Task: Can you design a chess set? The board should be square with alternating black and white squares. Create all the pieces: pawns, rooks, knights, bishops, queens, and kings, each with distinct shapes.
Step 4792:
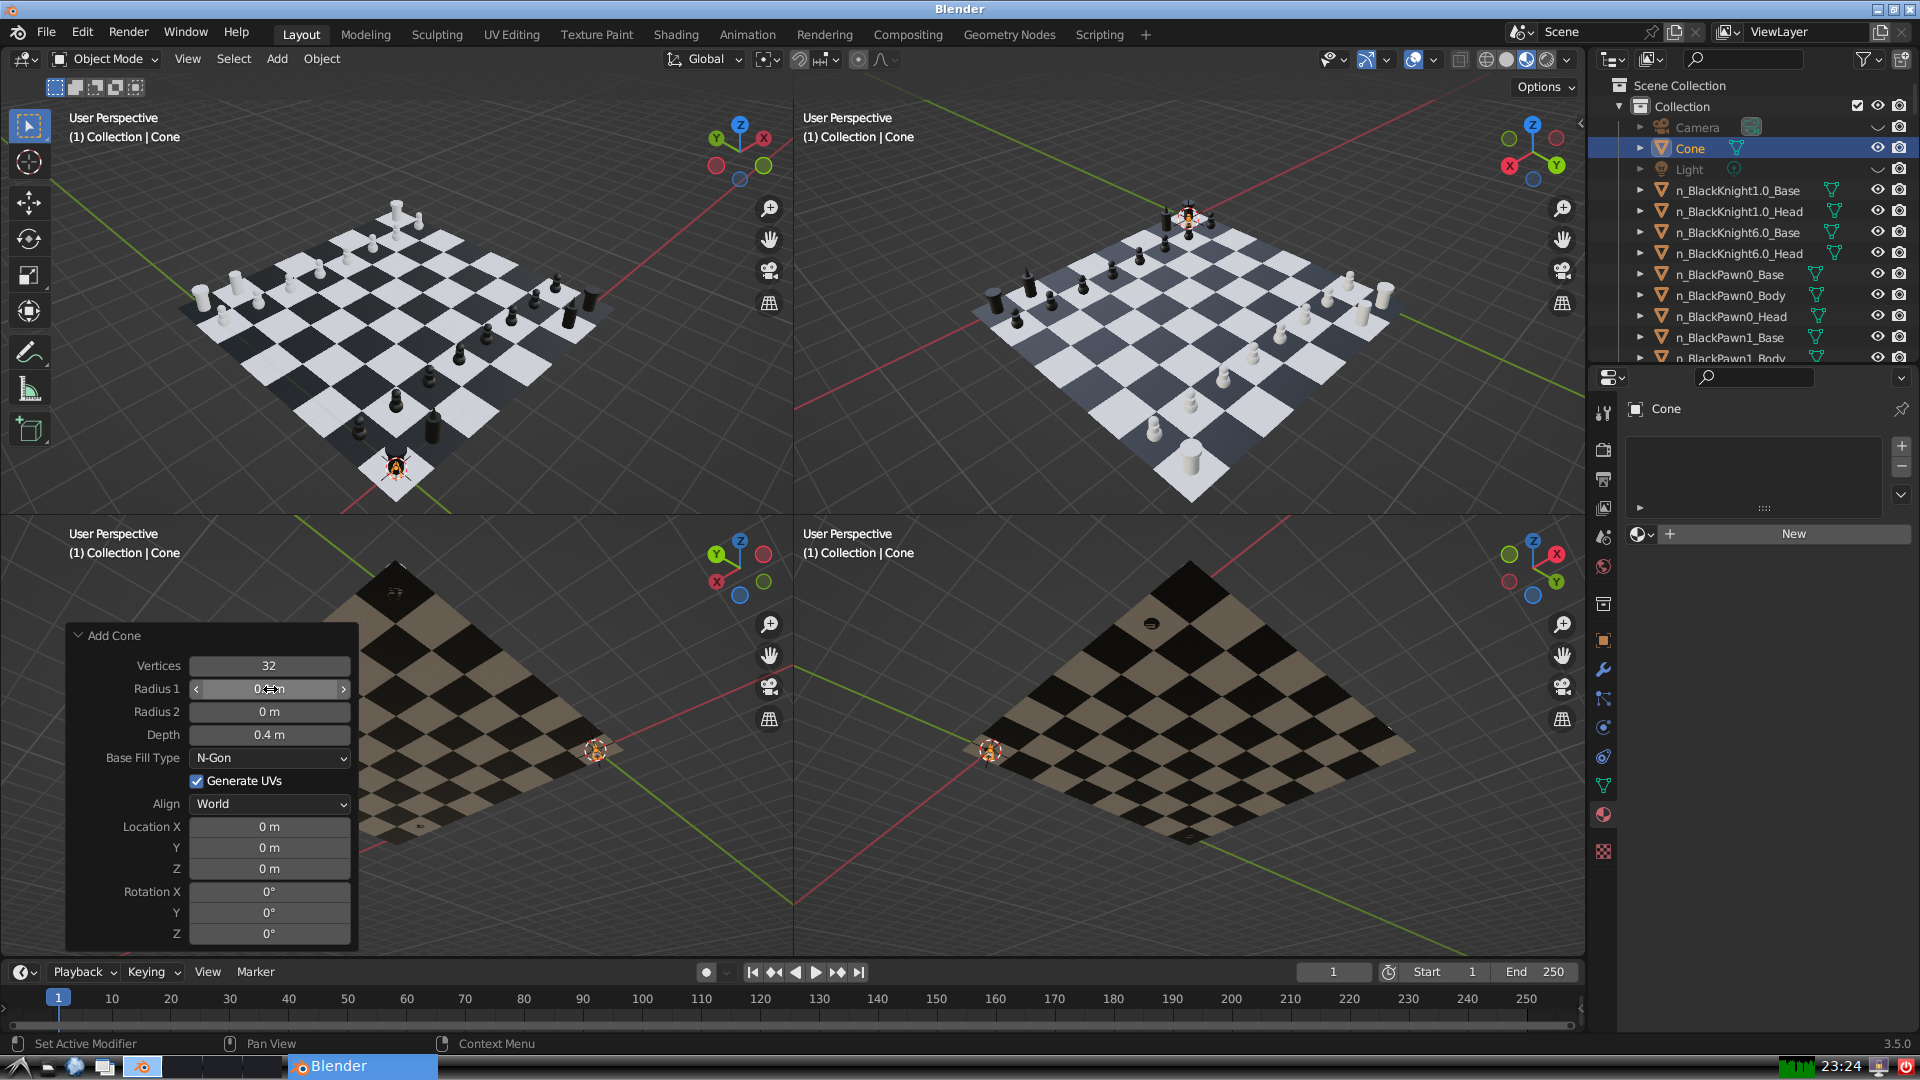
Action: click: no